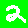
Digit: 2